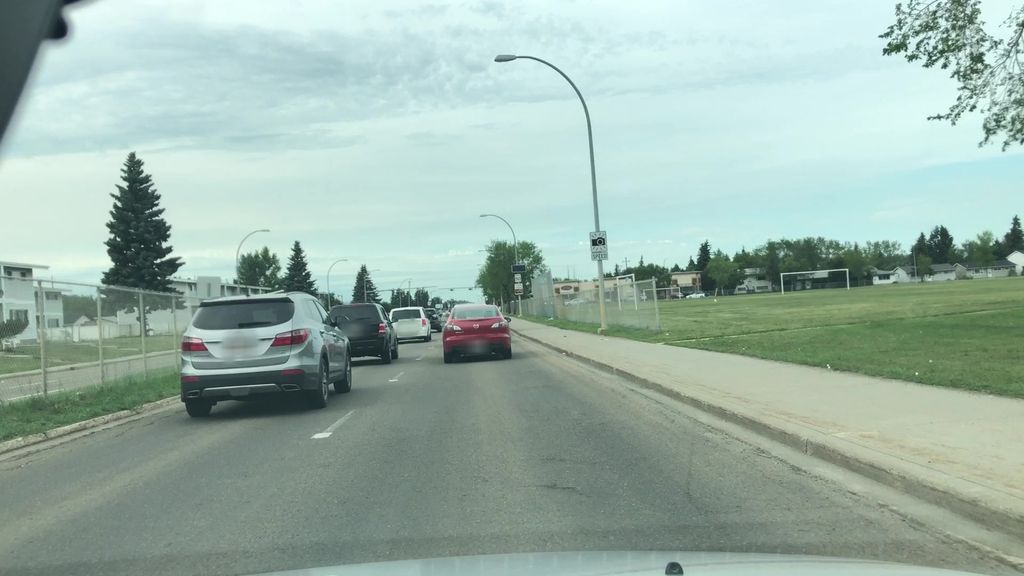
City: edmonton